Fundus camera: zeiss
Shooting center: midpoint
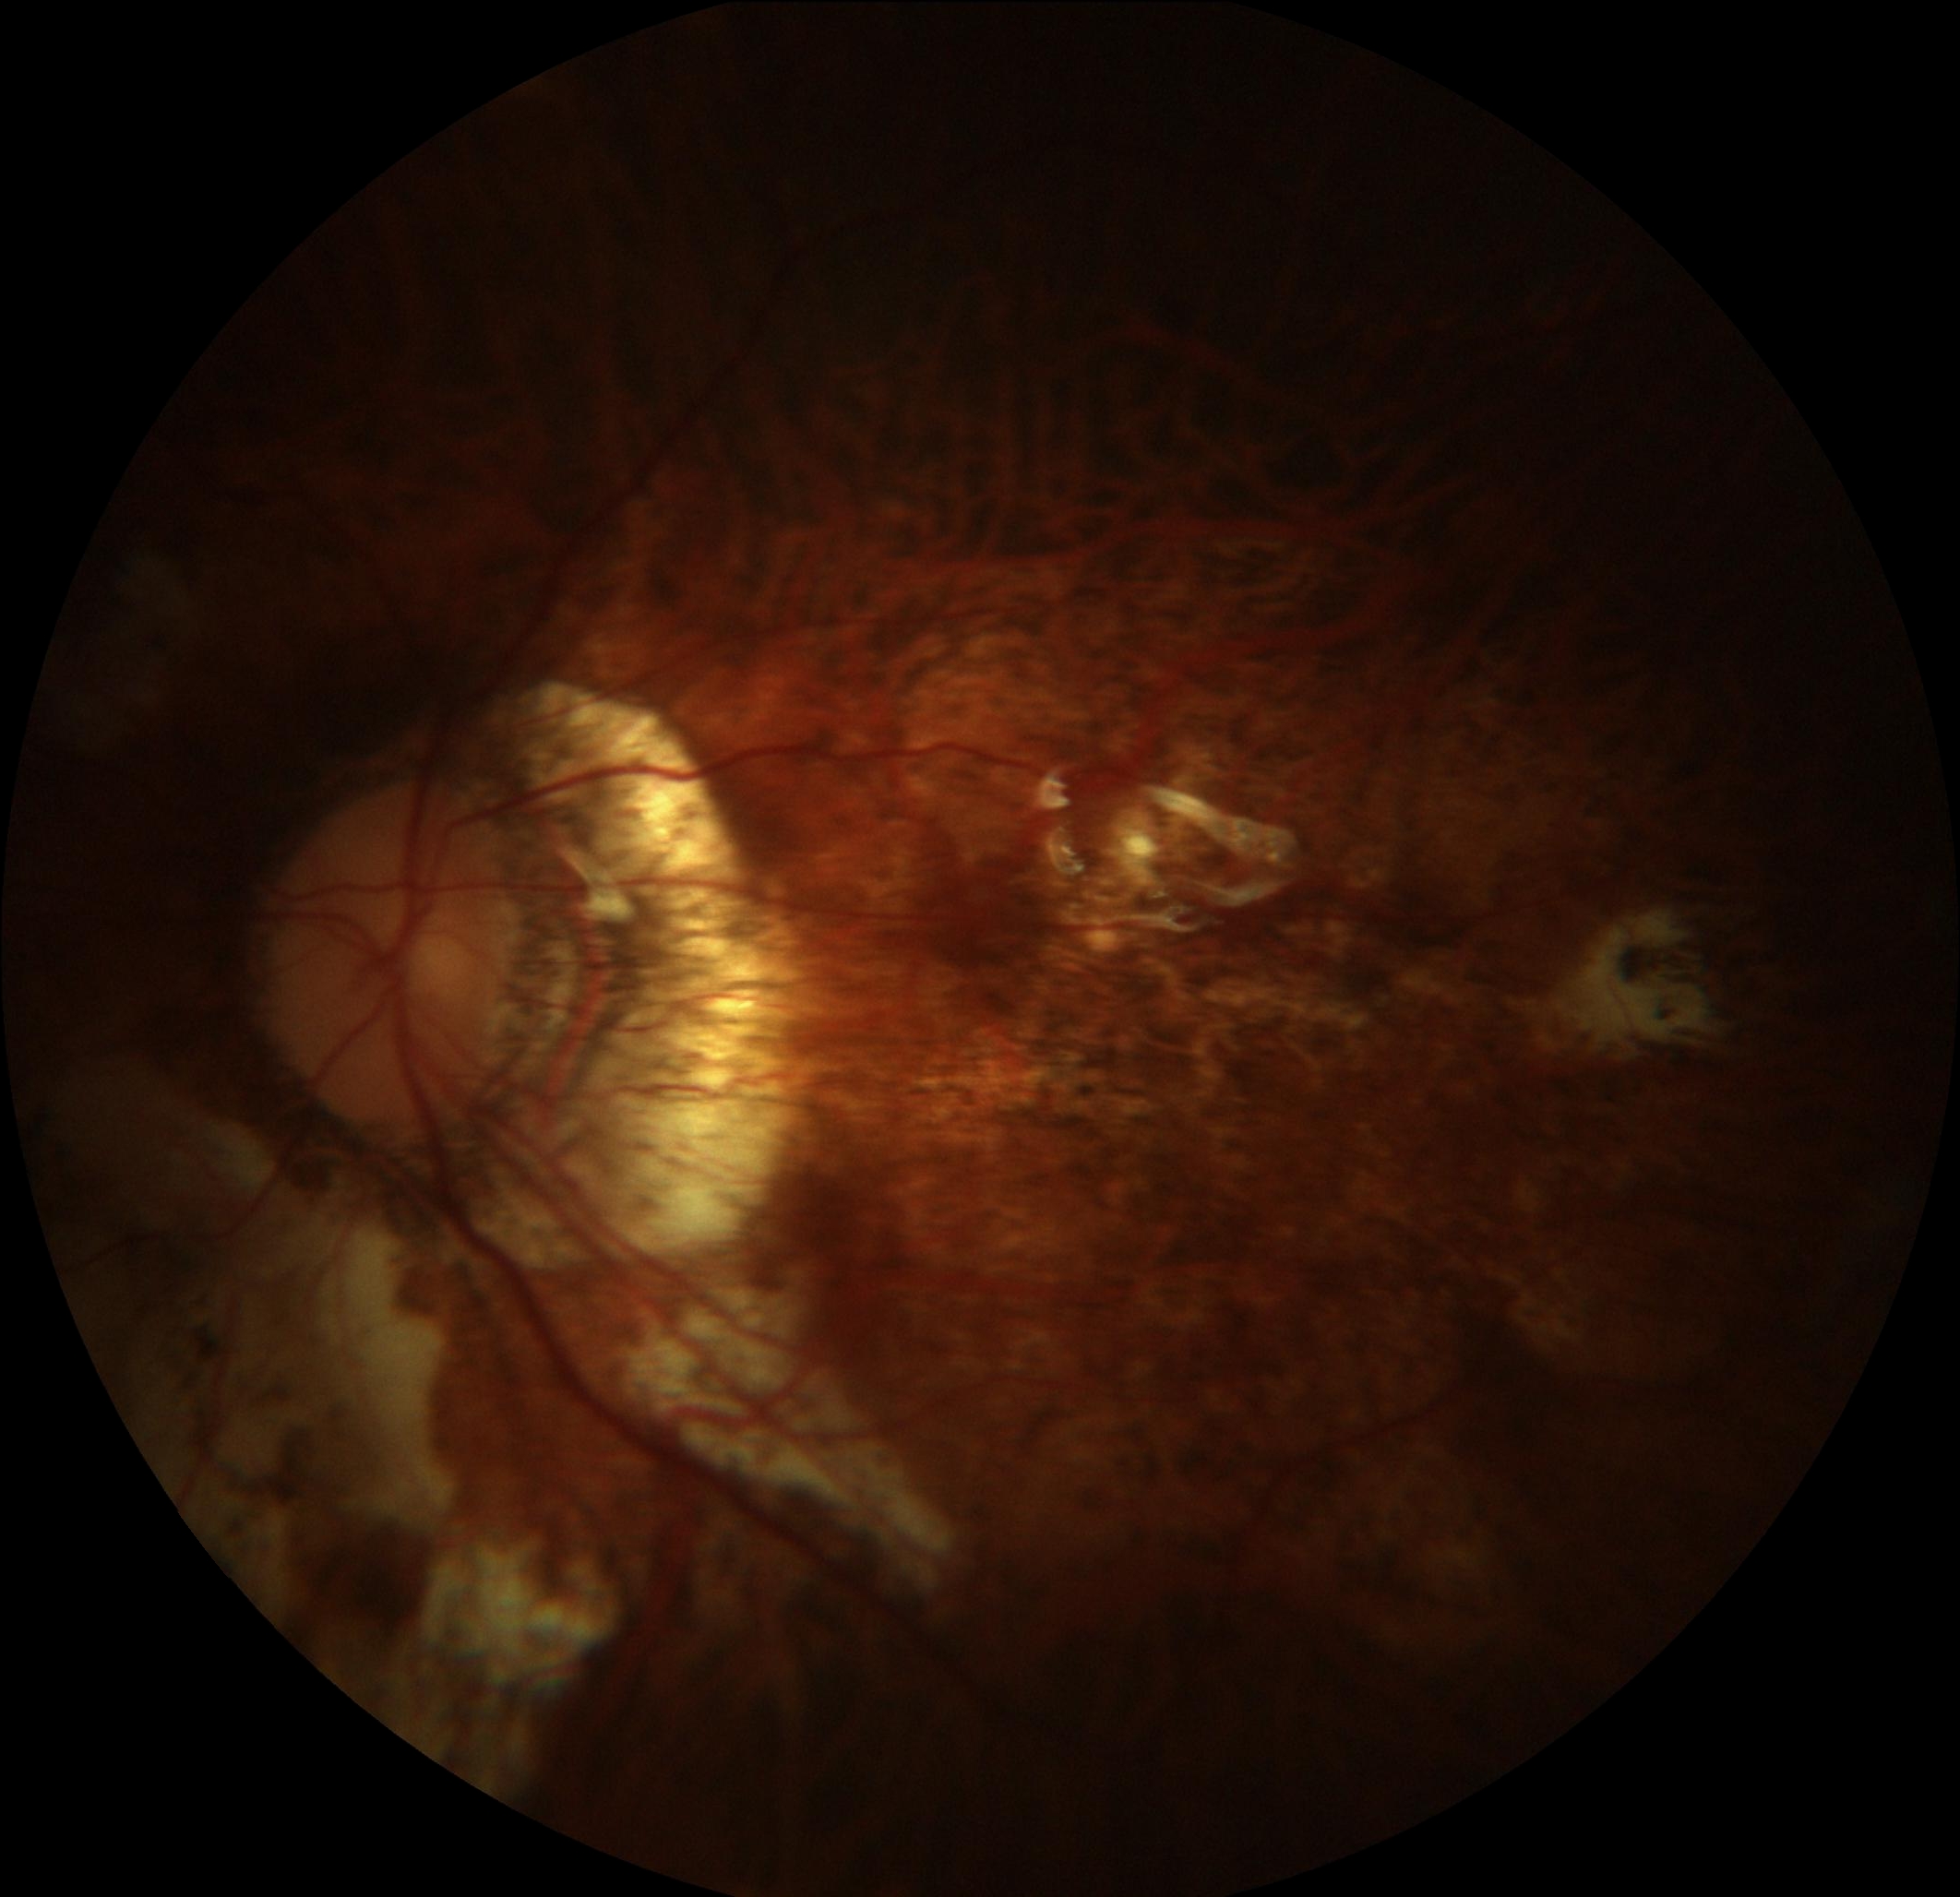
Pathologic myopia: yes
Patchy retinal atrophy: present
Retinal detachment: absent